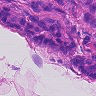
Metastatic tissue present: yes